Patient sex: M
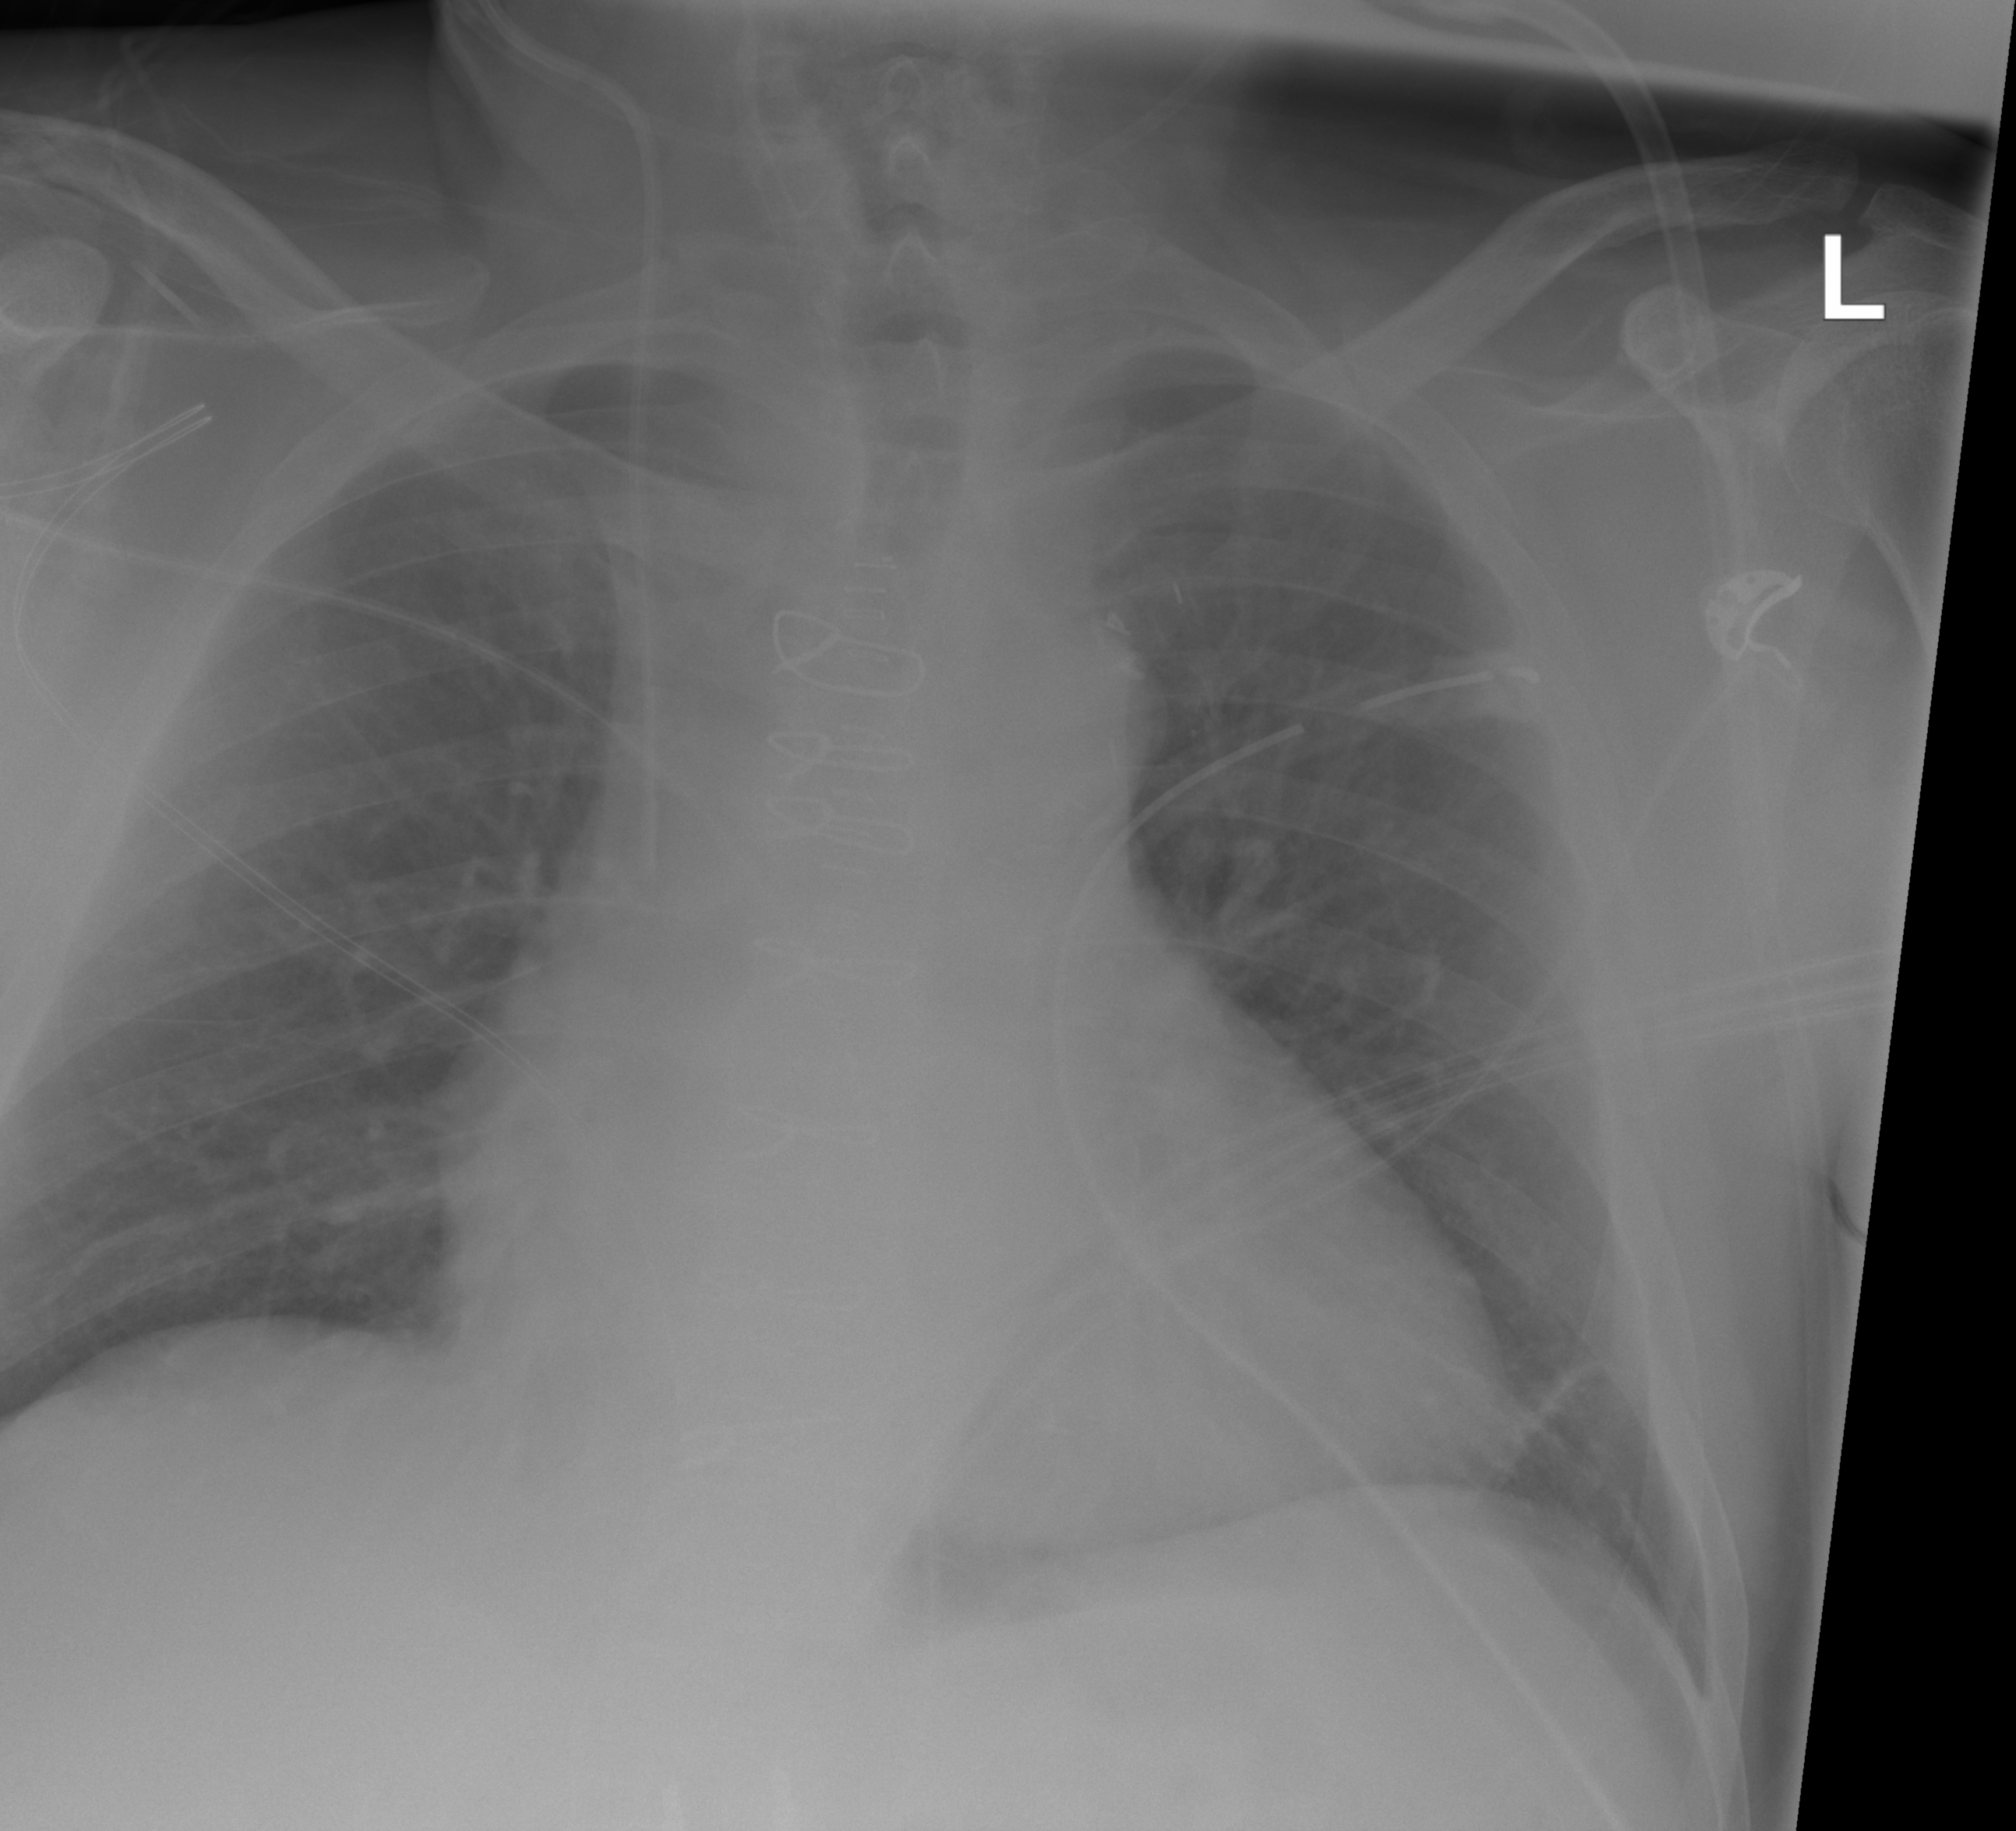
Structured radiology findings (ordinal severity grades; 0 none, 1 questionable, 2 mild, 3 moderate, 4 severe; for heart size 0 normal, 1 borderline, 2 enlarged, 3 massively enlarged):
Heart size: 2
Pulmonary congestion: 0
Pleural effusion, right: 0
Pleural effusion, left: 0
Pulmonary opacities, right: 0
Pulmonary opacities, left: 0
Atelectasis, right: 0
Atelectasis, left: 2